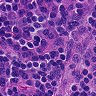
Metastatic tissue present: no